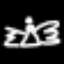
Label: angel